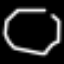
Label: octagon